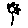
Label: flower